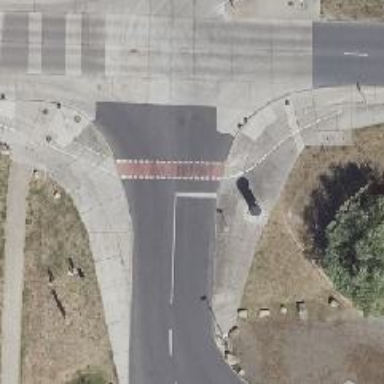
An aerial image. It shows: Road with "give way" sign.